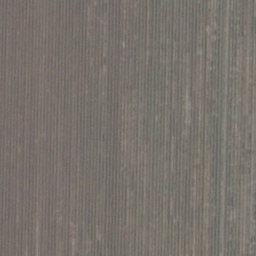
Label: agricultural